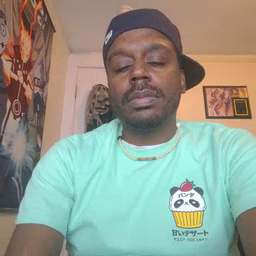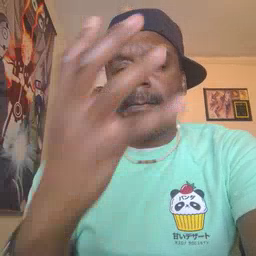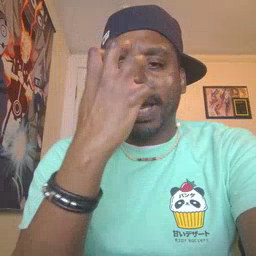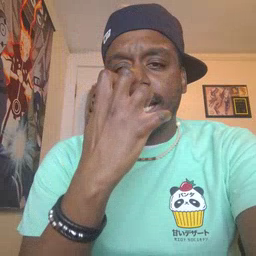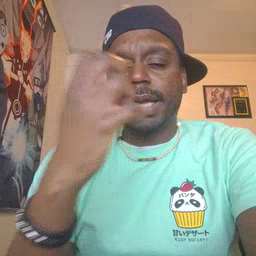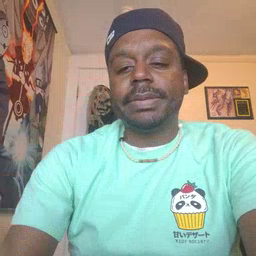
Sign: mad